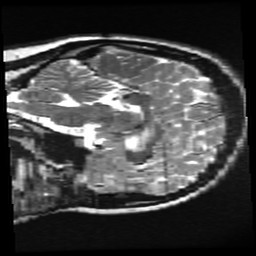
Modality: T2w
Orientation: sagittal
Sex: female
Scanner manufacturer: ge
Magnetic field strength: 3 T
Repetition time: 5 s
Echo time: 0.1015 s